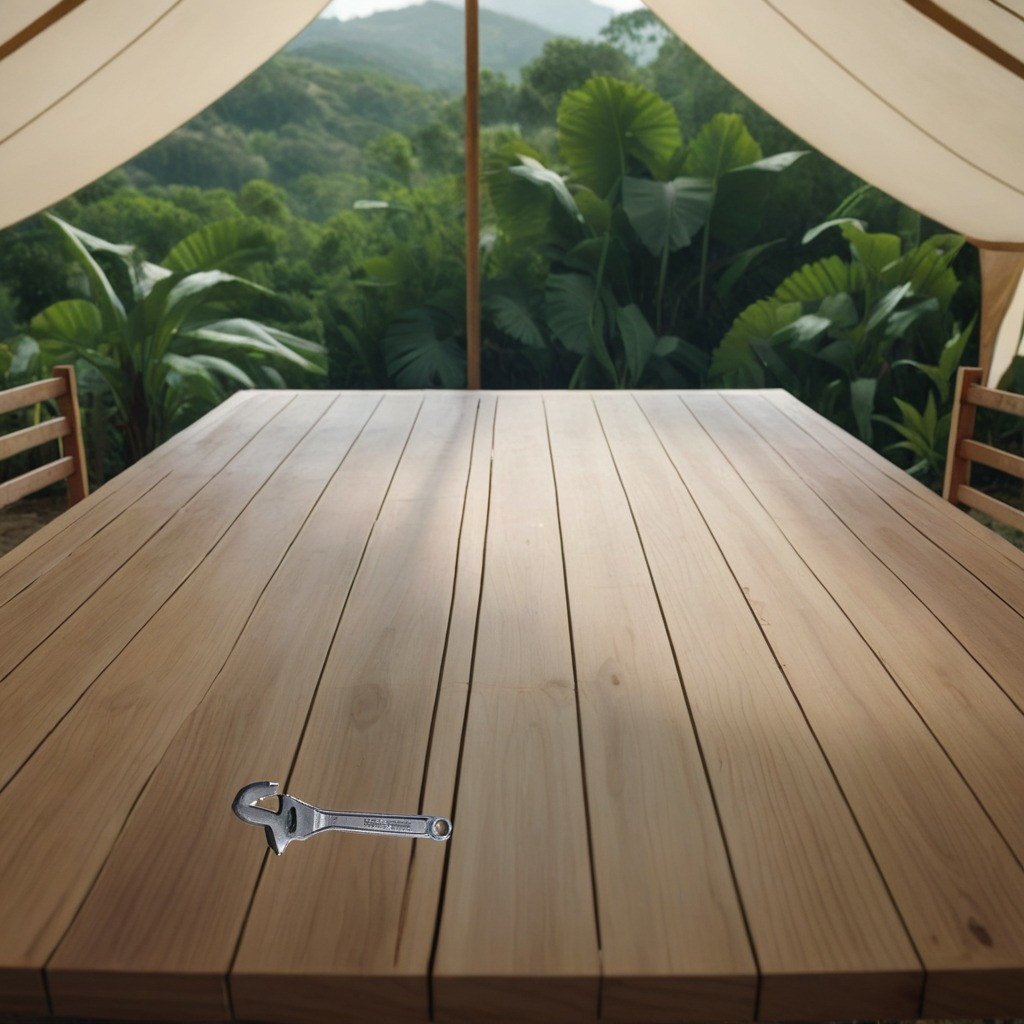
An wrench lies on the wooden table inside a jungle field workshop tent.